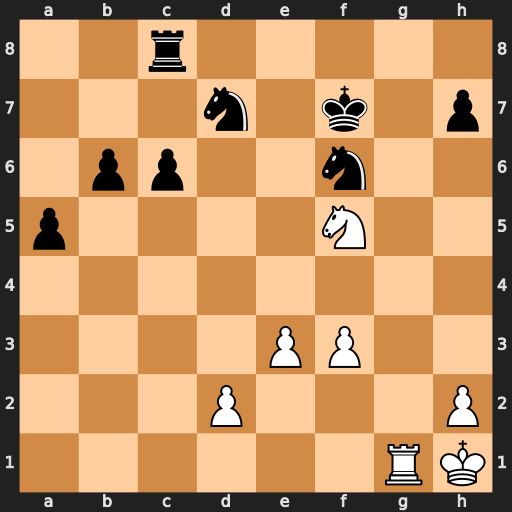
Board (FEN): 2r5/3n1k1p/1pp2n2/p4N2/8/4PP2/3P3P/6RK
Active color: w
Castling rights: -
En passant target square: -
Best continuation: Nd6+ Ke7 Nxc8+